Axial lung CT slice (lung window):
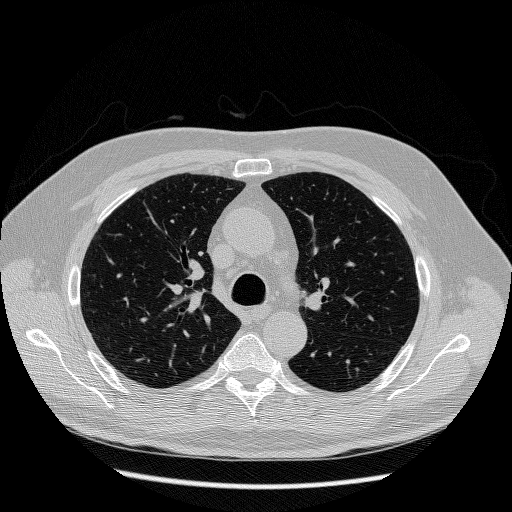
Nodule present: no